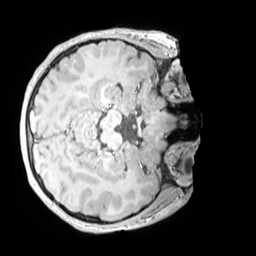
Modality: MP2RAGE
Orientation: axial
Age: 11
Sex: female
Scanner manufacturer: siemens
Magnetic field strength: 3 T
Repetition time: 4 s
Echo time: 0.00303 s